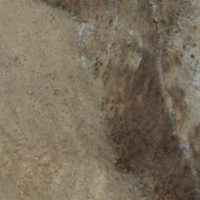
EUNIS habitat code: 23
Species observed at this site:
Lysandra bellargus
Fabriciana adippe
Aporia crataegi
Parnassius apollo
Melanargia galathea